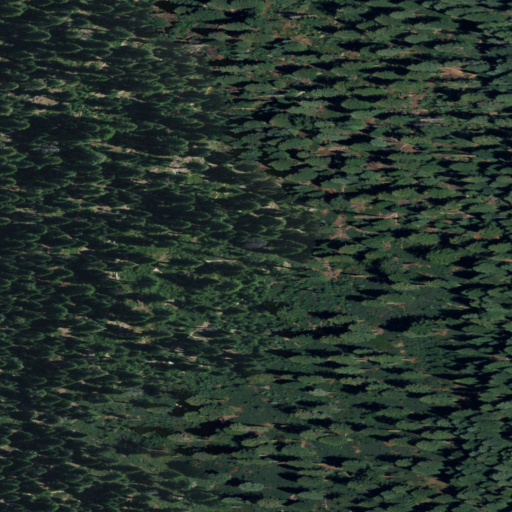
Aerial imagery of mountain in California named Jennie Mountain containing evergreen forest and shrub